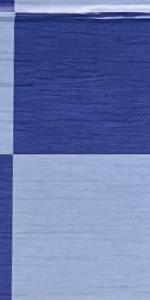
Label: Empty